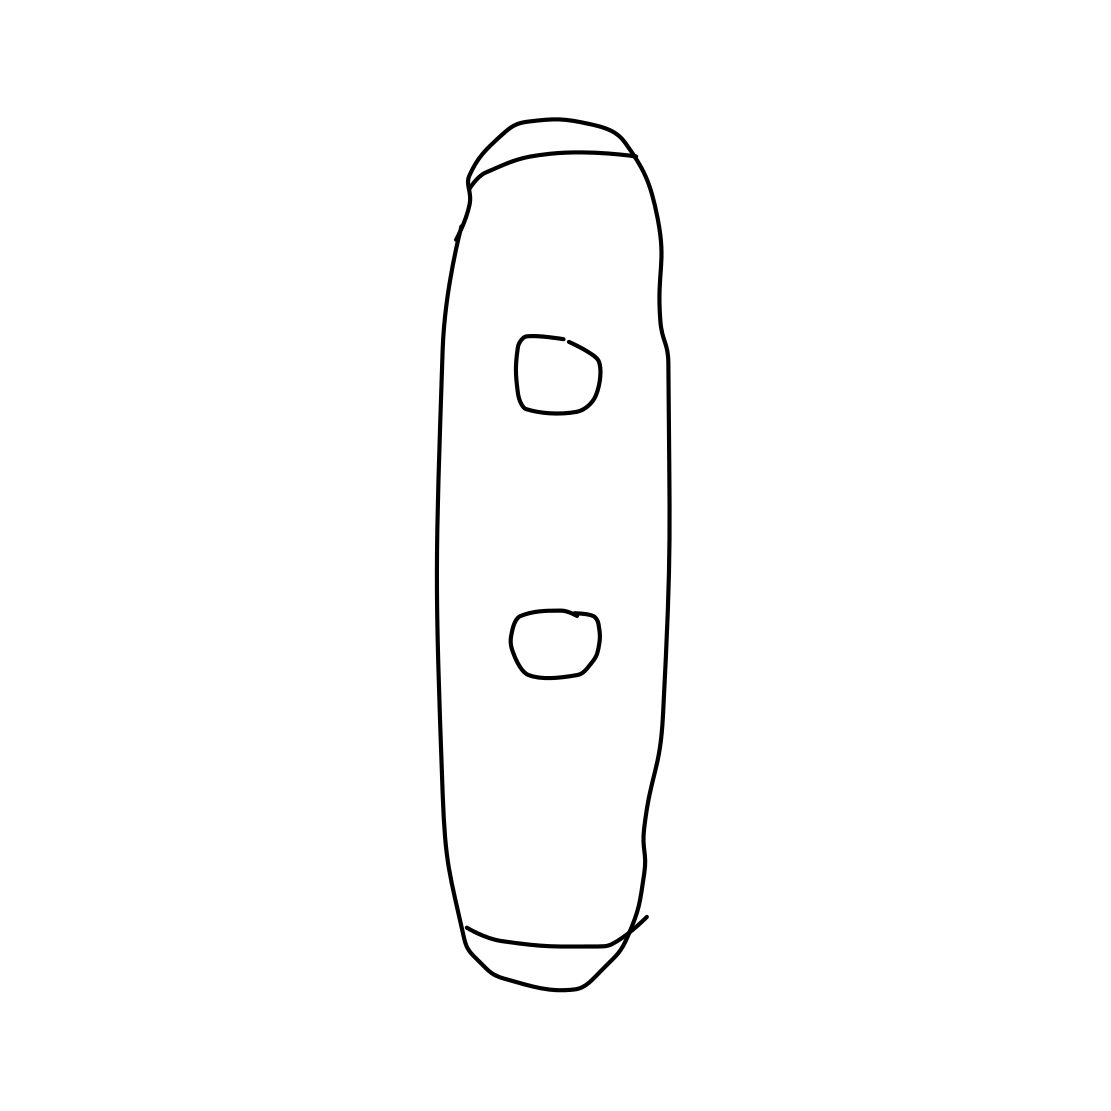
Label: snowboard